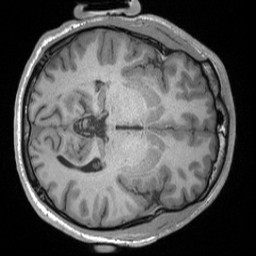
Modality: T1w
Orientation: axial